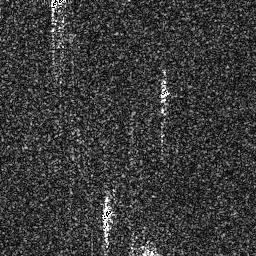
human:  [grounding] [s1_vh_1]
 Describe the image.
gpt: In the satellite image, there is  <ref>1 small ship </ref> <box>[[60, 29, 65, 41, 0]]</box> located at center,  <ref>1 small ship </ref> <box>[[38, 79, 44, 91, 0]]</box> located at bottom.